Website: apple-inc
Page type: customer-info-address
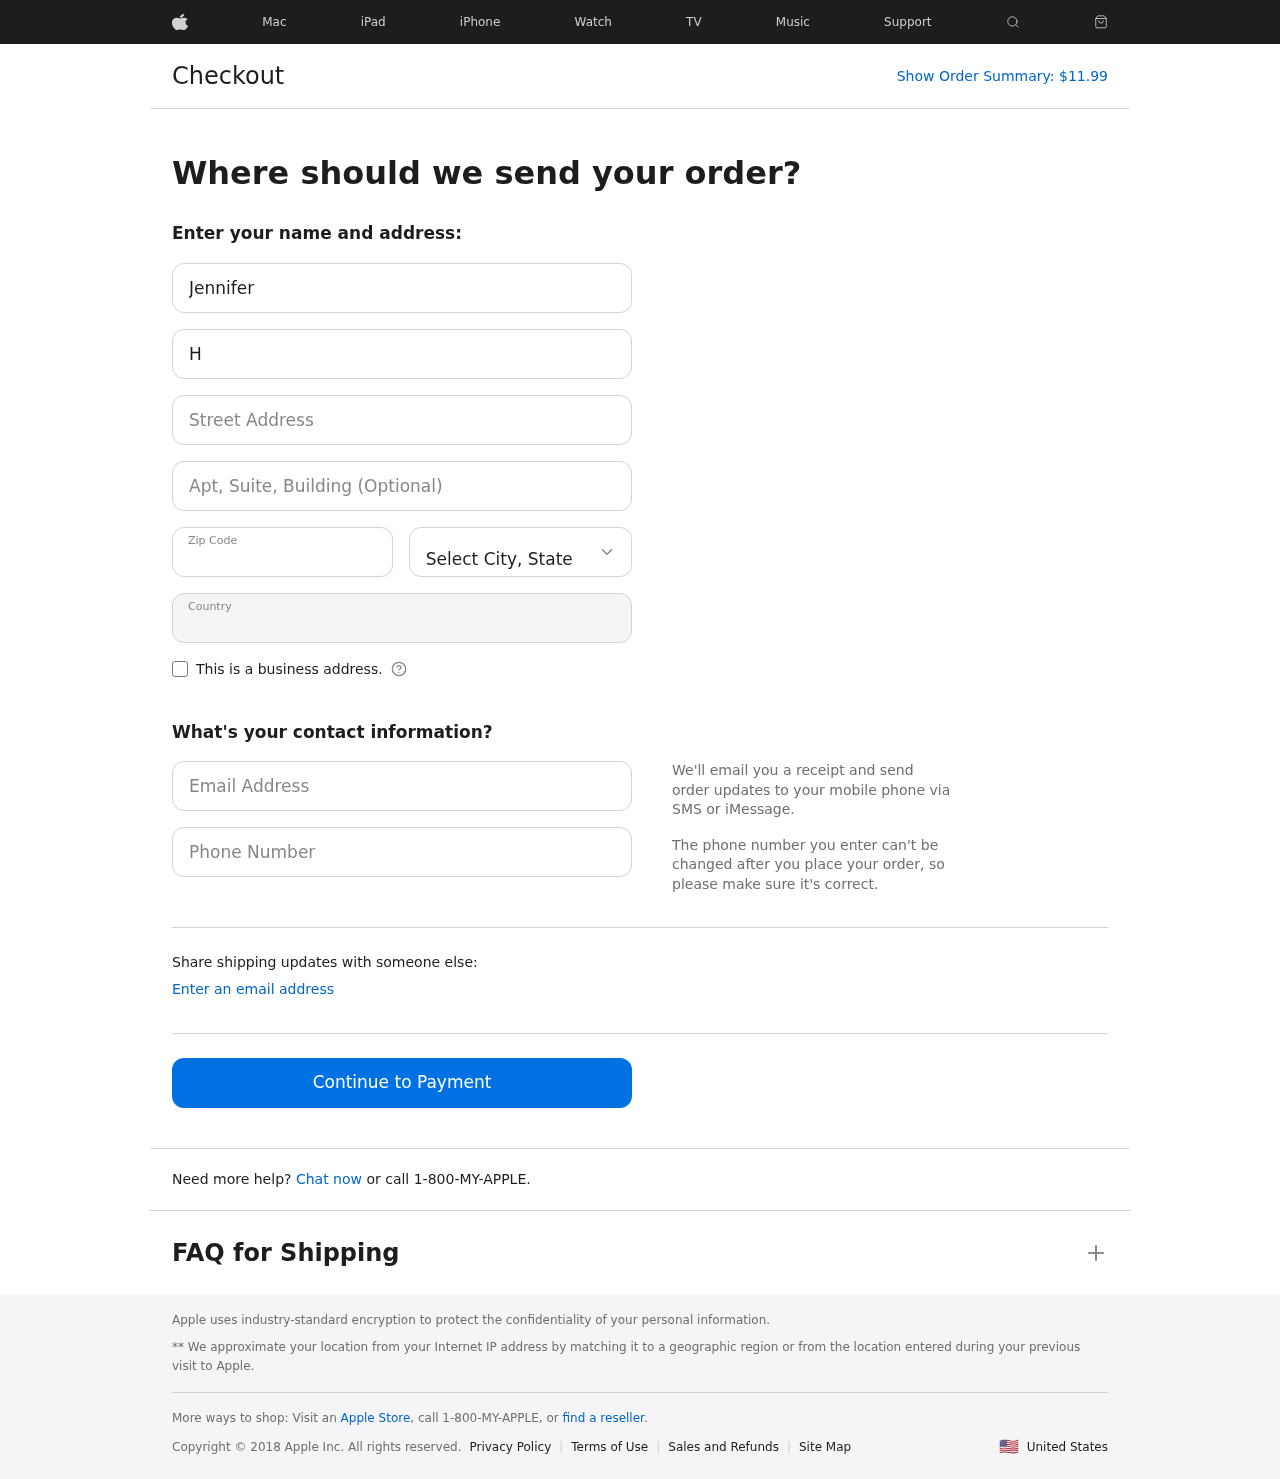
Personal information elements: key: PII_CITY_STATE
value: Jordanside, OH
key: PII_COUNTRY
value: United States
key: PII_EMAIL
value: jennifer_hall@hotmail.com
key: PII_FIRSTNAME
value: Jennifer
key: PII_LASTNAME
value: Hall
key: PII_PHONE
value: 8414200192
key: PII_POSTCODE
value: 34451
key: PII_STREET
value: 366 Mark Ridge Apt. 142
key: PII_STREET2
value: Suite 797
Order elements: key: ORDER_TOTAL
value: $11.99